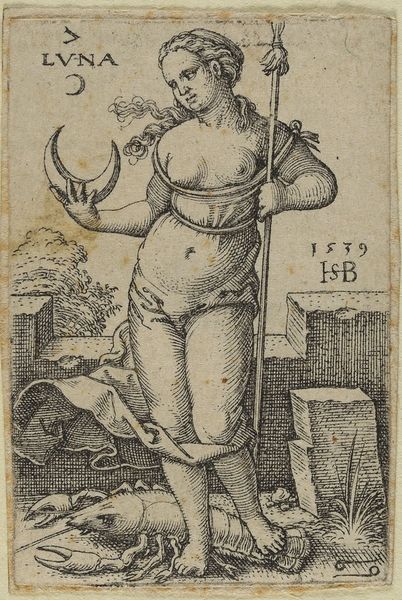
Titel: Luna aus der Folge der sieben Planeten
Künstler: Hans Sebald Beham
Standort: Hamburg
Institution: Museum für Kunst und Gewerbe Hamburg
Schlagwörter: akt, busen, frau, symbol, renaissance, brüste, papier, frauenakt, mauer, grafik, graphik, fotografie, photographie, mond, hummer, druckgraphik, mondsichel, druckgrafik, stich, personifikation, kupferstich, krebs, latein, personifikationen, astrologie, astronomie, luna, aktdarstellung, weibliche, reproduktionen, krustentiere, 1539, druckerzeugnisse, krebstiere, ornamentstich, göttinnen, mondgöttin, enstab